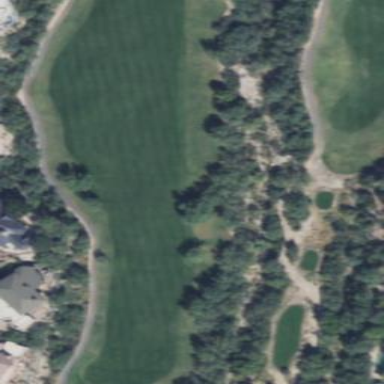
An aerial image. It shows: Golf fairway surrounded by grass.